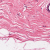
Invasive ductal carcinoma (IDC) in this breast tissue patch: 0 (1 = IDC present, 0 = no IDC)